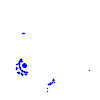
Particle: pion